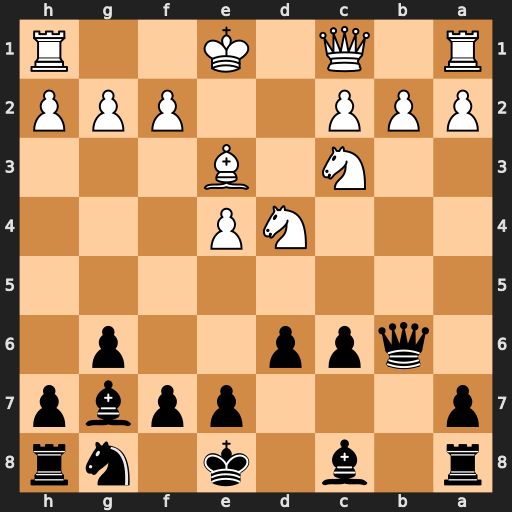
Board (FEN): r1b1k1nr/p3ppbp/1qpp2p1/8/3NP3/2N1B3/PPP2PPP/R1Q1K2R
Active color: b
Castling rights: KQkq
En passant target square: -
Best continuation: Bxd4 Bxd4 Qxd4